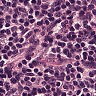
Metastatic tissue present: no